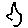
Label: hexagon